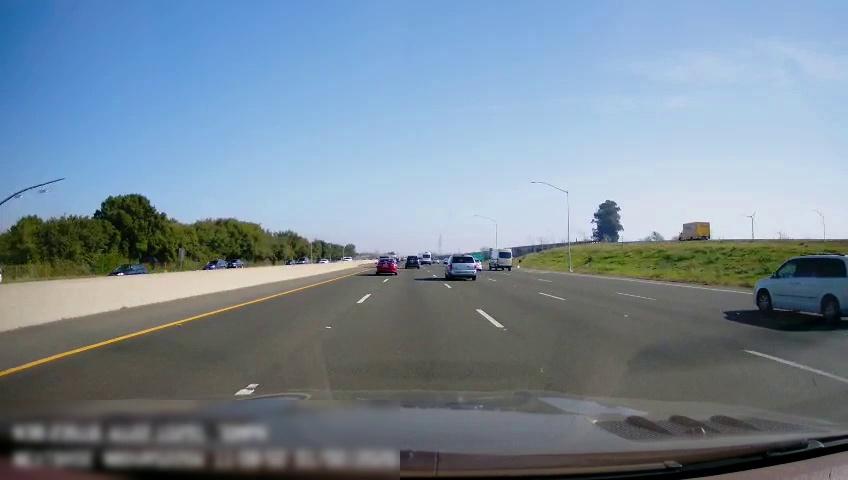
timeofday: Day
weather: Sunny
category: Drivable Space
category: Vehicles | Truck
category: Vehicles | Van
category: Vehicles | Van
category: Vehicles | Van
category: Vehicles | SUV
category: Vehicles | Car
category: Vehicles | Van
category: Vehicles | Van
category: Vehicles | Car
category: Vehicles | Car
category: Vehicles | Car
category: Vehicles | Car
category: Vehicles | Car
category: Vehicles | Car
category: Vehicles | Car
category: Lanes | Alternate Lane
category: Lanes | Current Lane
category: Lanes | Current Lane
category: Lanes | Alternate Lane
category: Lanes | Alternate Lane
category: Lanes | Alternate Lane
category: Traffic | Signs
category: Traffic | Signs